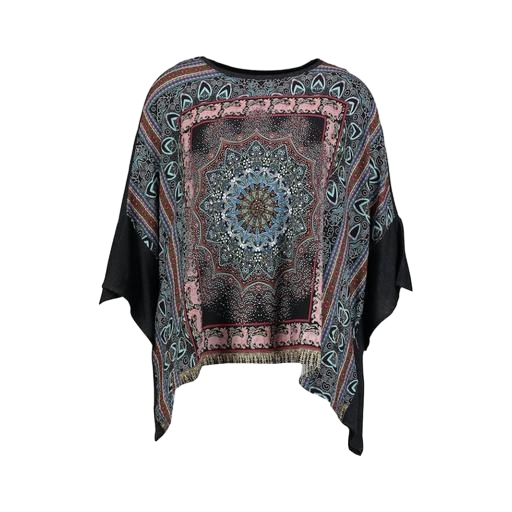
black medallion-print tassel top, black patterned poncho top, black scarf print t-shirt, white background